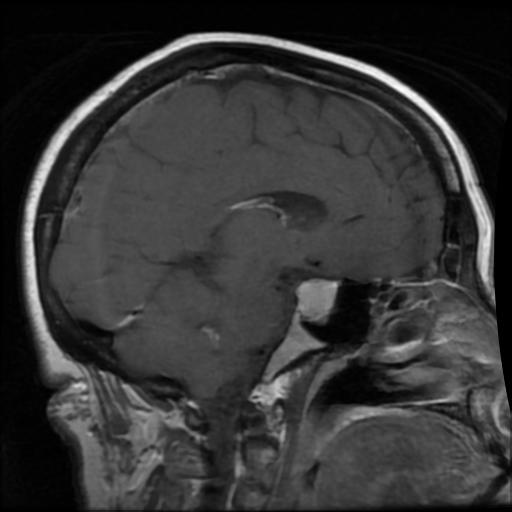
Label: pituitary